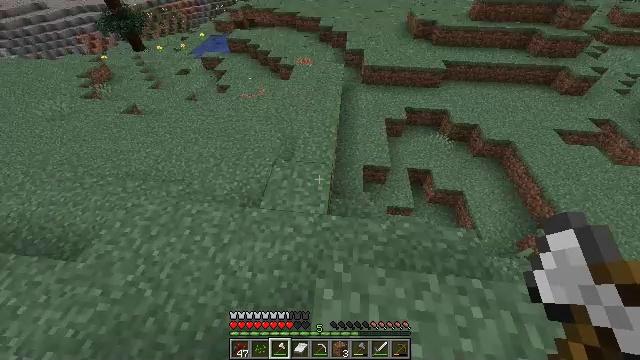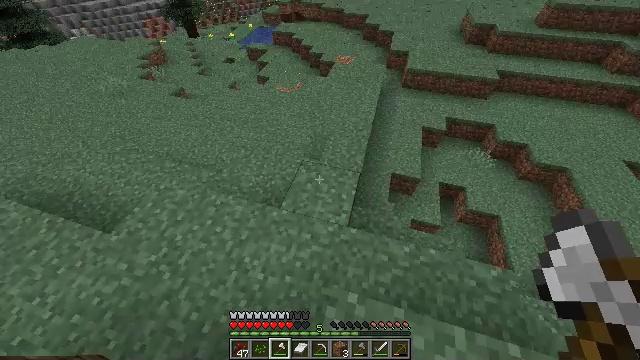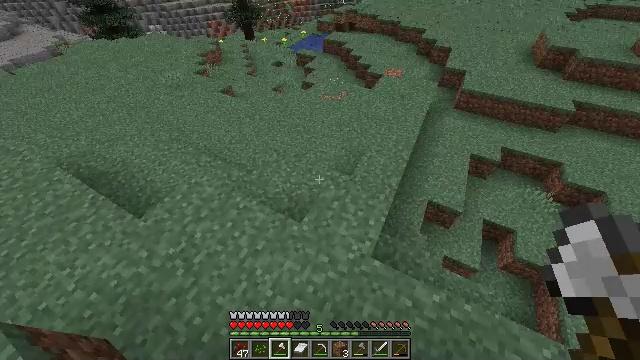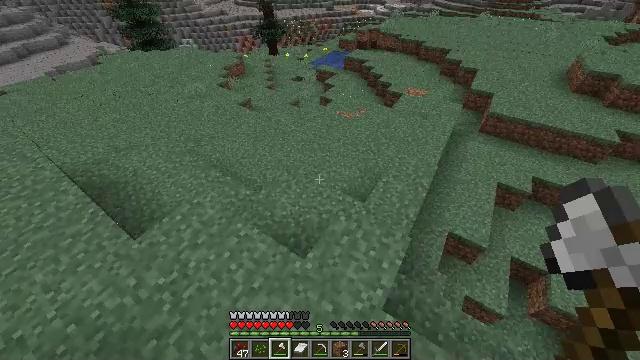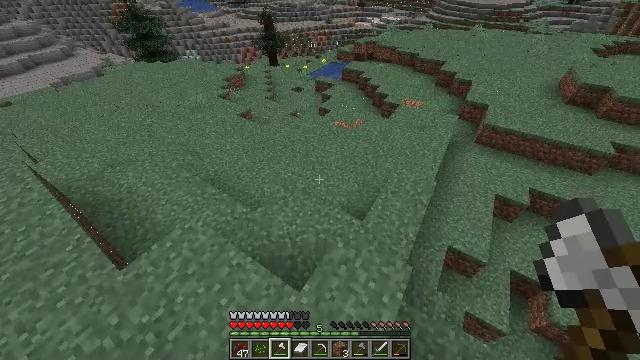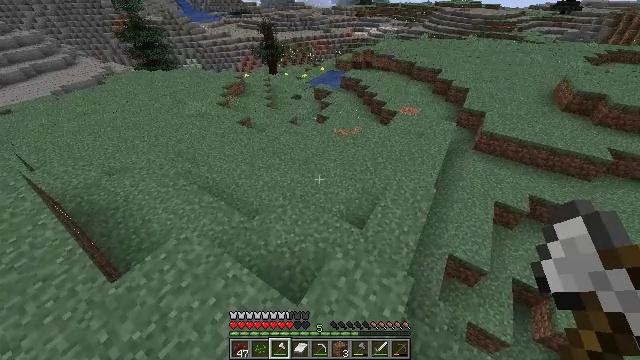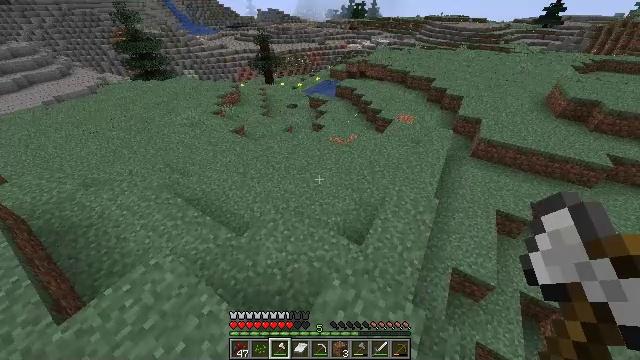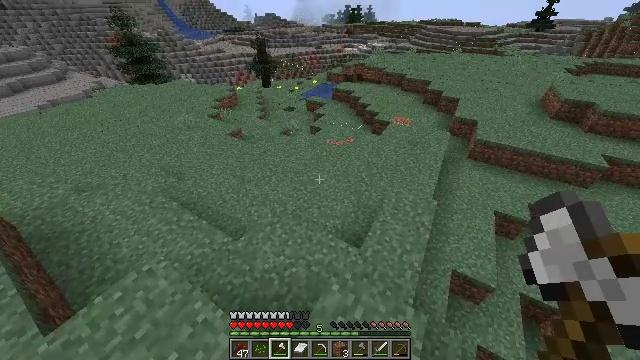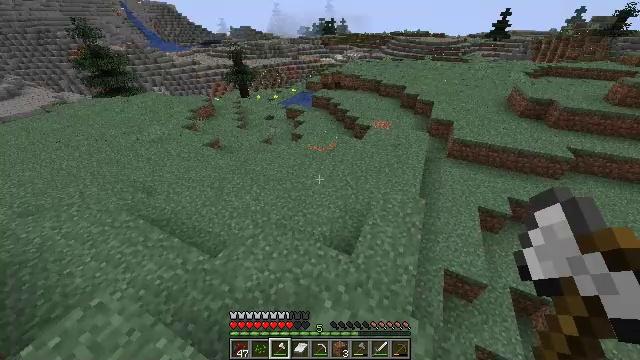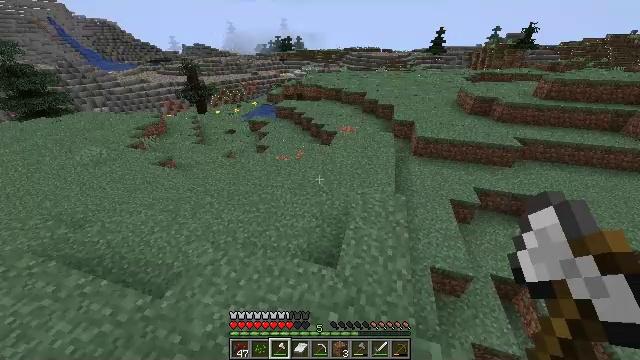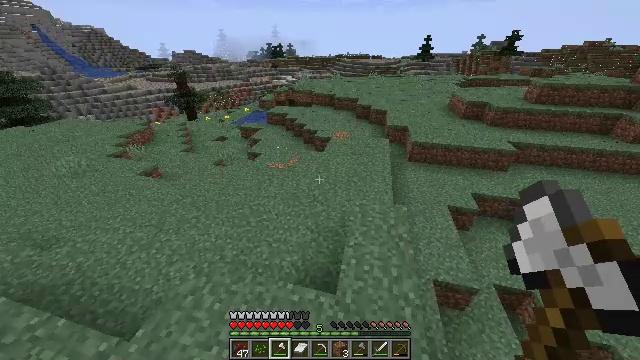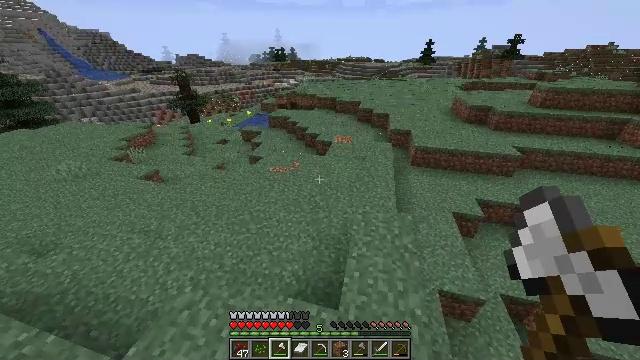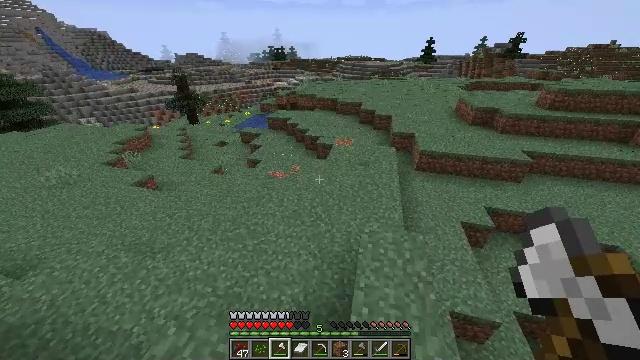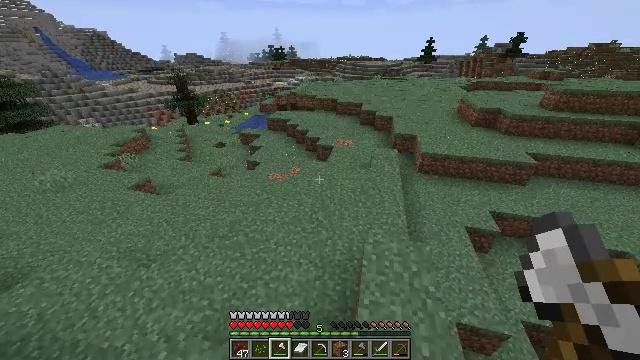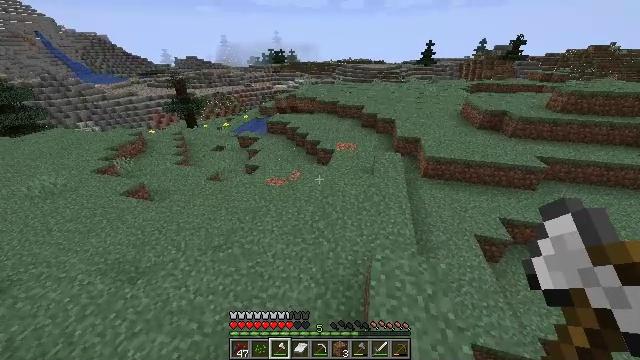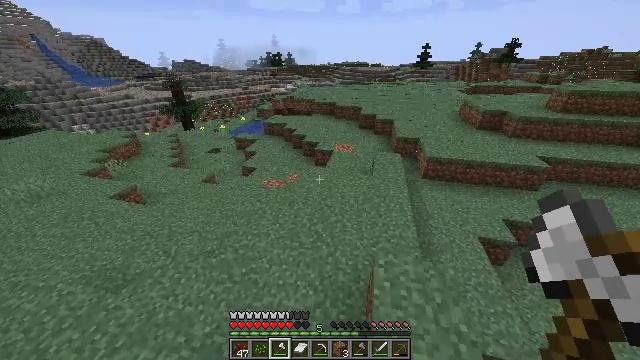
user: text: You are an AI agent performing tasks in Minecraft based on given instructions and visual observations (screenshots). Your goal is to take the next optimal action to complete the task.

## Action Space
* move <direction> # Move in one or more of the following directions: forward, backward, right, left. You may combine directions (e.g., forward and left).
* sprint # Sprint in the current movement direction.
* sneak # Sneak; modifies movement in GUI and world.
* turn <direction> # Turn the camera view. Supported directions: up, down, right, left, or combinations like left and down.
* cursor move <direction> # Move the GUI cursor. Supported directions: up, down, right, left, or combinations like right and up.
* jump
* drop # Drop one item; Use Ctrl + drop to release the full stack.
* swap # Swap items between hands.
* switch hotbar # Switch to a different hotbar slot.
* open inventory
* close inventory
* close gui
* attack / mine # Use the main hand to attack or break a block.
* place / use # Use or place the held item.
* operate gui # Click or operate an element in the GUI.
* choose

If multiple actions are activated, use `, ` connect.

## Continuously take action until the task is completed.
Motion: motion action
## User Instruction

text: Mine grass block from the ground.
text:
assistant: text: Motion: move forward, turn left and down
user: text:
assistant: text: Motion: move forward, sprint, turn left and up
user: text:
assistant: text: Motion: move forward, sprint, turn left and up
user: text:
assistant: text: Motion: move forward, sprint, turn up
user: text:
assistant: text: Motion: move forward, sprint, turn up
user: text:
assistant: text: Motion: move forward, turn right and up
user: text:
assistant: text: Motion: move forward, sprint
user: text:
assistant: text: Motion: move forward, sprint, turn right and up
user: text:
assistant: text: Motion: move forward, sprint, turn right and up
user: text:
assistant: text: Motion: move forward, sprint, turn right and up
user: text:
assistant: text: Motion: move forward
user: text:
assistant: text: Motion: move forward
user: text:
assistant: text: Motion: move forward
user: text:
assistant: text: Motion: move forward
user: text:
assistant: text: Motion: move forward, jump
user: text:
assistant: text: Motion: move forward, jump
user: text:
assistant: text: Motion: move forward, jump
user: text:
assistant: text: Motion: move forward, jump
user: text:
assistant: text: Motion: move forward, turn right, jump
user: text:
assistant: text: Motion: move forward, turn right, jump
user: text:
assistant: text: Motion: move forward, jump
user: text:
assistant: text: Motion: move forward, jump
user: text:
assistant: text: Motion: move forward, jump
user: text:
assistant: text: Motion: move forward, jump
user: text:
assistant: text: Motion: move forward, jump
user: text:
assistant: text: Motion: move forward, sprint, jump
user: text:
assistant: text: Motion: move forward, sprint, jump
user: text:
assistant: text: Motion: move forward, sprint, jump
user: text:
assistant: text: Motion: move forward, sprint, jump
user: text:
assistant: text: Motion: move forward, jump